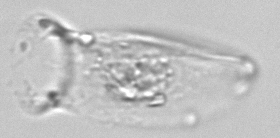
Label: Tintinnina